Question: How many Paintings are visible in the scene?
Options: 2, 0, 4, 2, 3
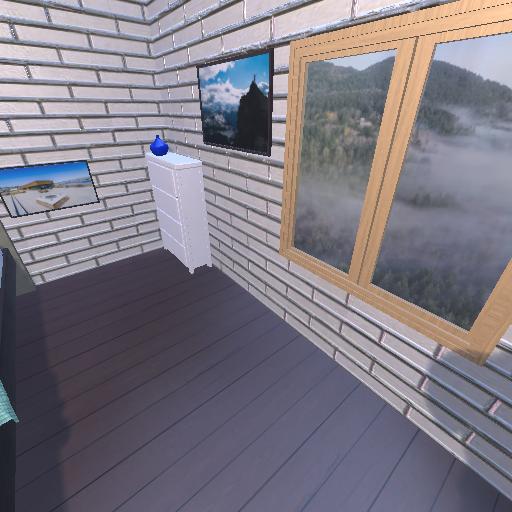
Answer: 2